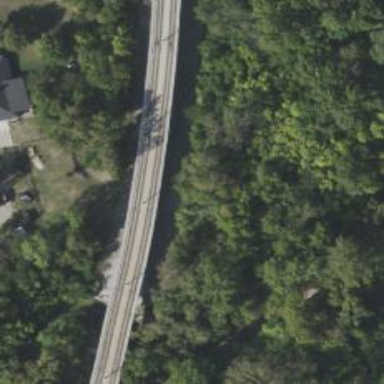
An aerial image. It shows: Bridge for light rail railway with electrified contact lines.